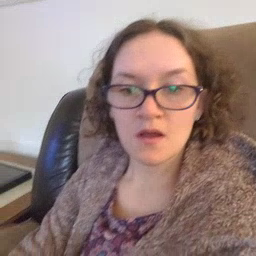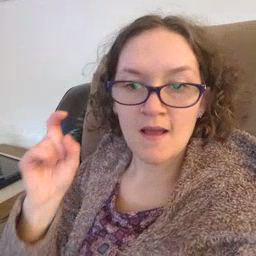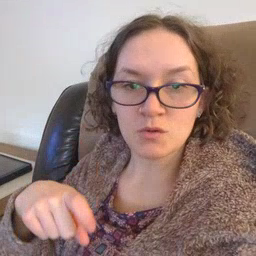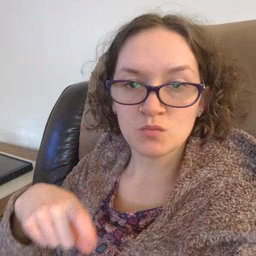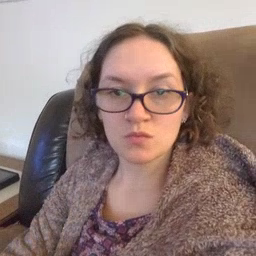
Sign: haveto